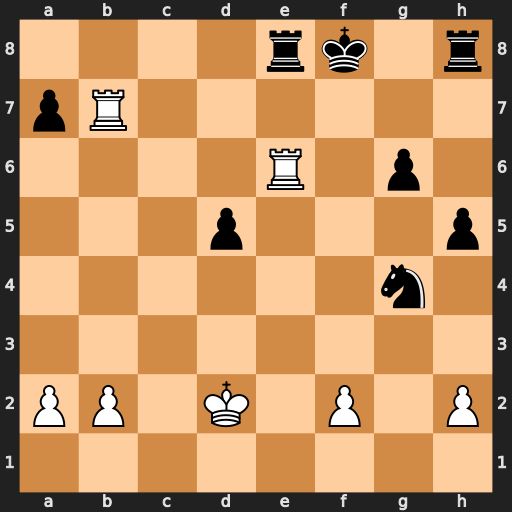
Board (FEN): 4rk1r/pR6/4R1p1/3p3p/6n1/8/PP1K1P1P/8
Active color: w
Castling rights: -
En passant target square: -
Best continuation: Rxe8+ Kxe8 Rb8+ Ke7 Rxh8